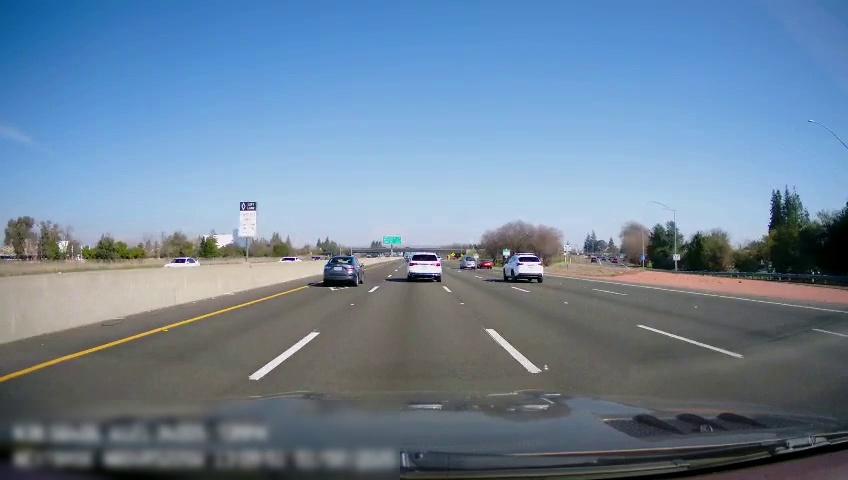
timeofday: Day
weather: Sunny
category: Drivable Space
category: Vehicles | Car
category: Vehicles | Truck
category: Vehicles | Car
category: Vehicles | SUV
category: Vehicles | Car
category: Vehicles | Car
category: Vehicles | Van
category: Lanes | Alternate Lane
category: Lanes | Current Lane
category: Lanes | Current Lane
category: Lanes | Alternate Lane
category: Lanes | Alternate Lane
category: Lanes | Alternate Lane
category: Traffic | Signs
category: Traffic | Signs